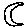
Label: moon